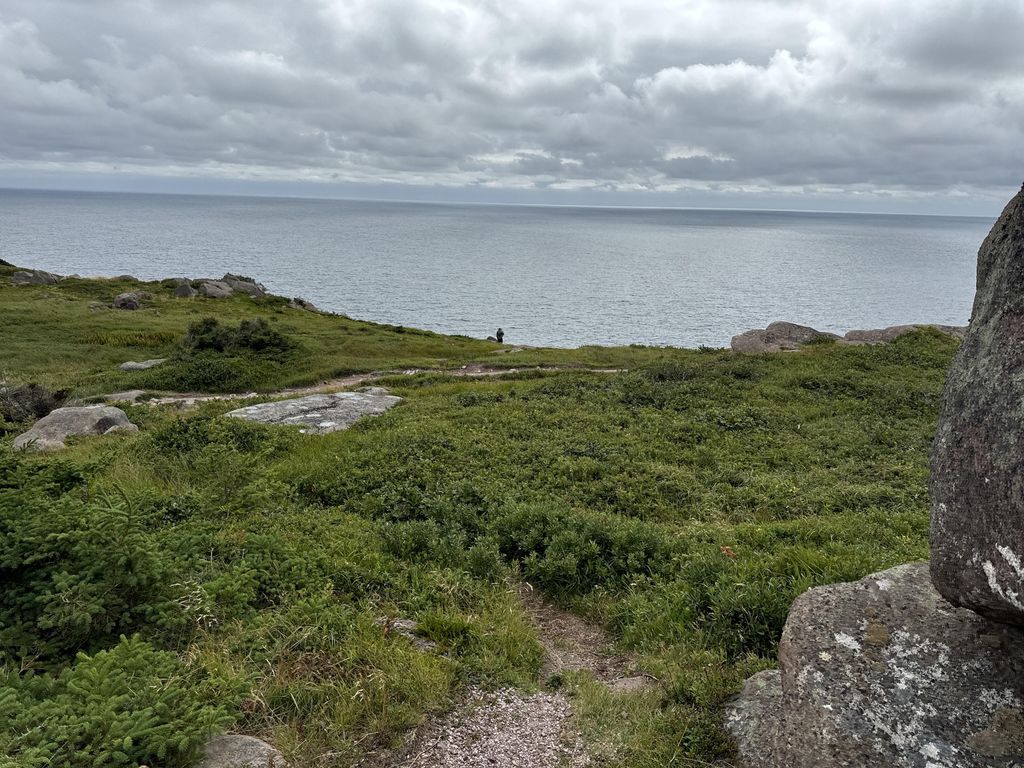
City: st_johns